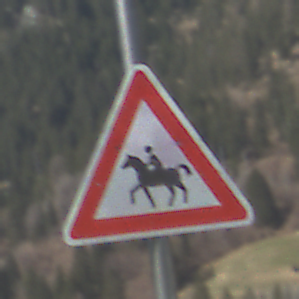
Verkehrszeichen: ReiterRechts
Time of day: MorningAfternoon
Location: Outdoor (Nature)
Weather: PartlyCloudy
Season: NotSpecified
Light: Natural